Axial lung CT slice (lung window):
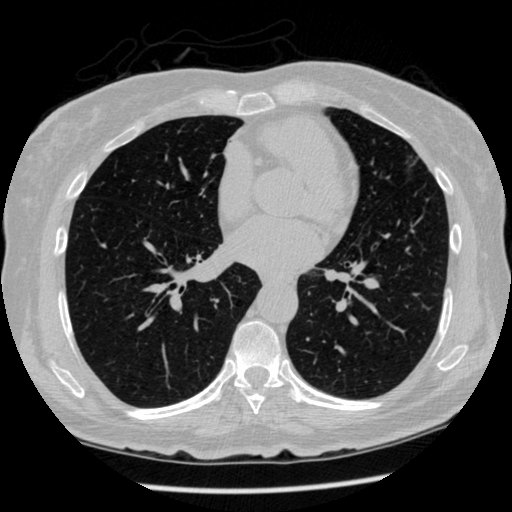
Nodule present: no